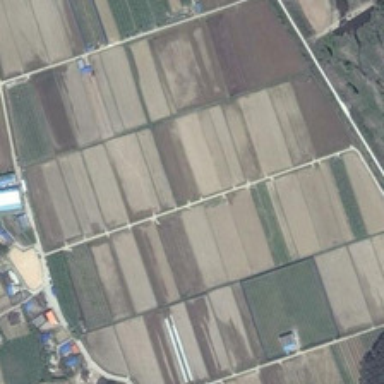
Many pieces of farmlands are near some small buildings .